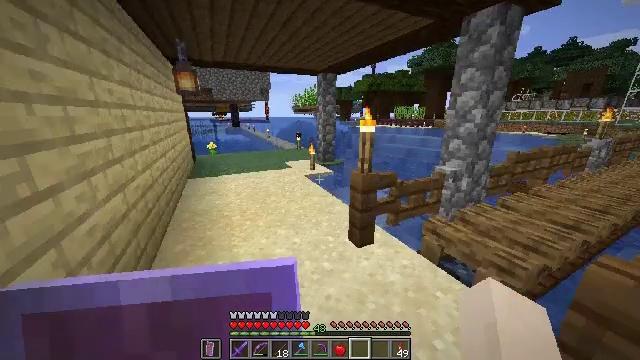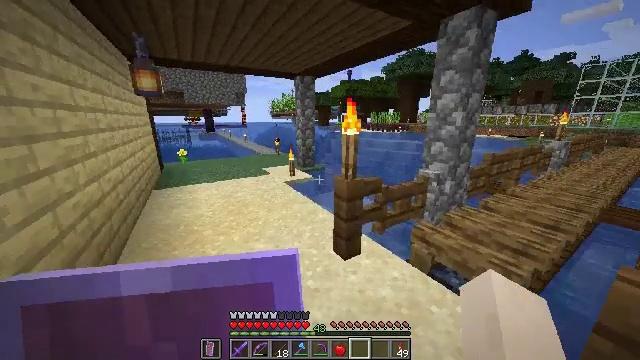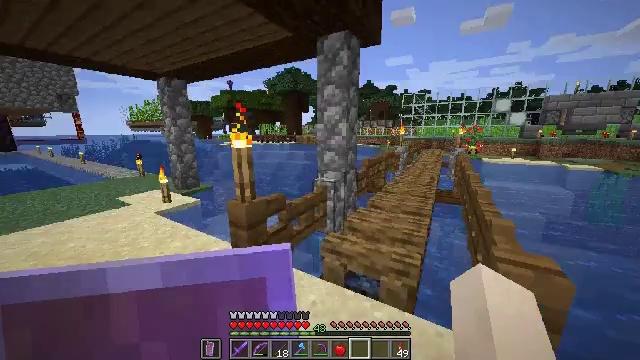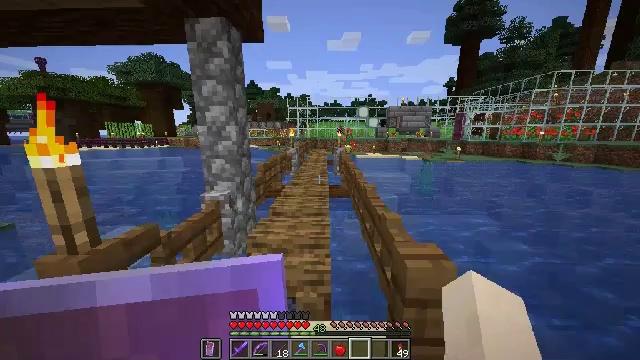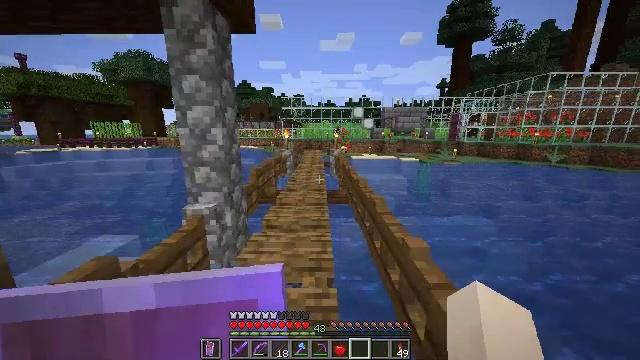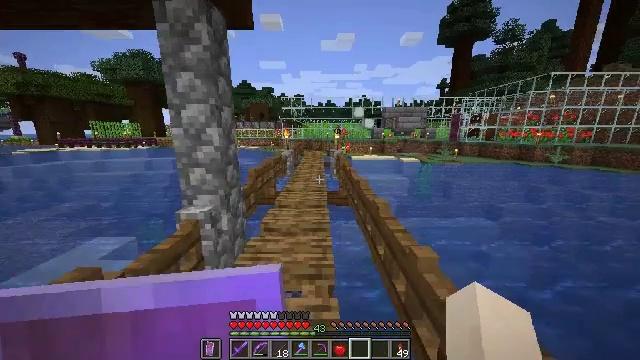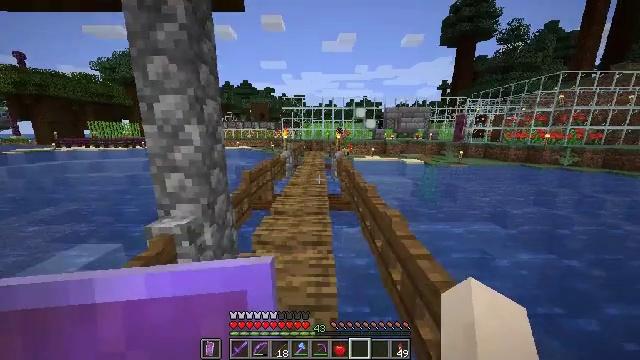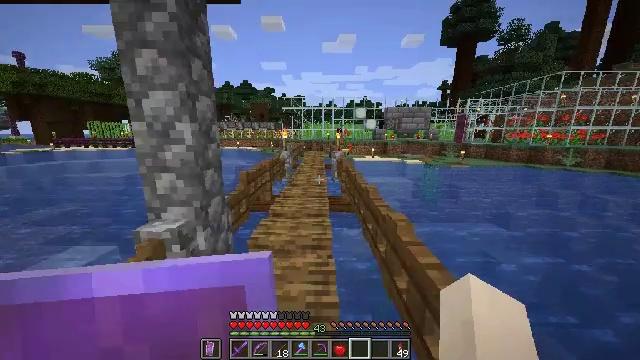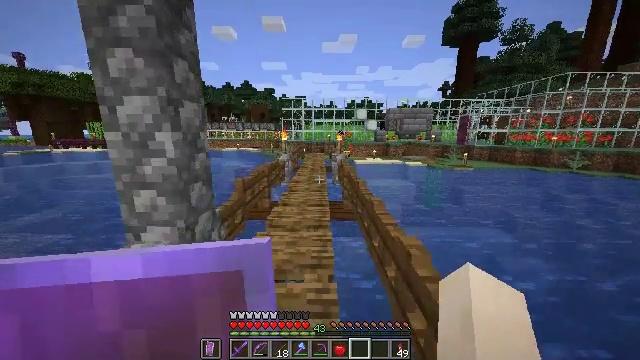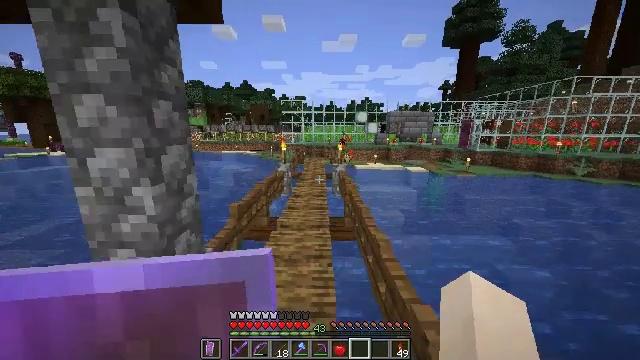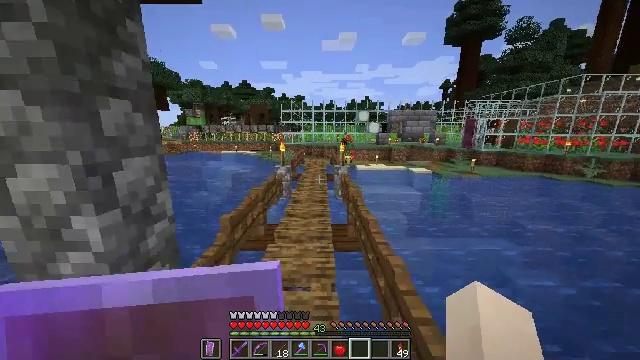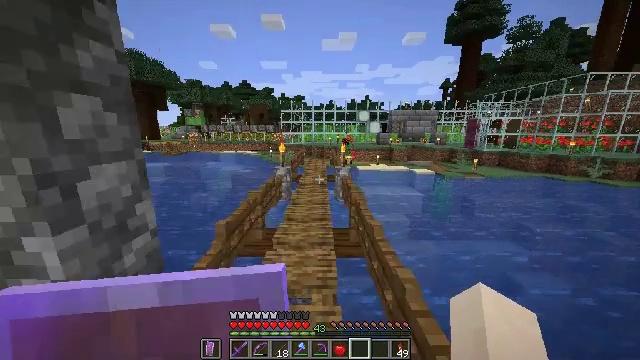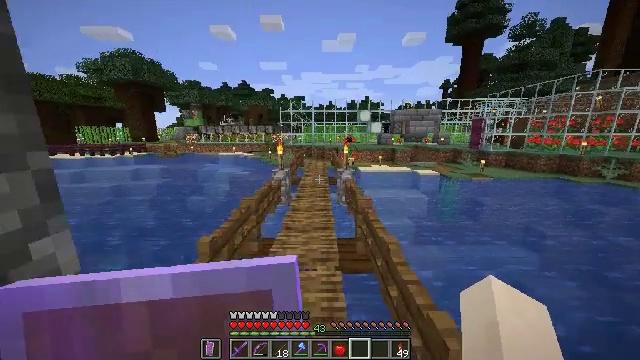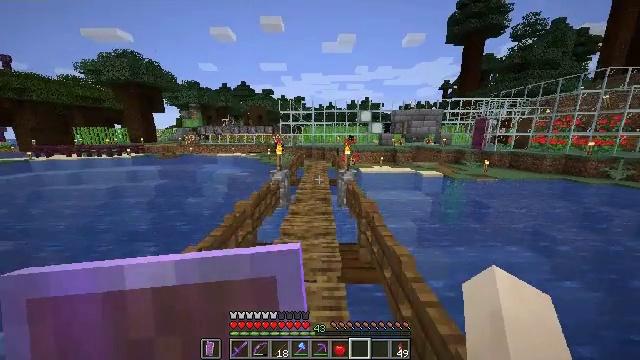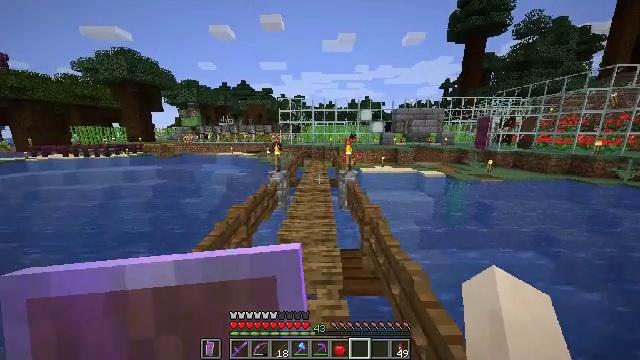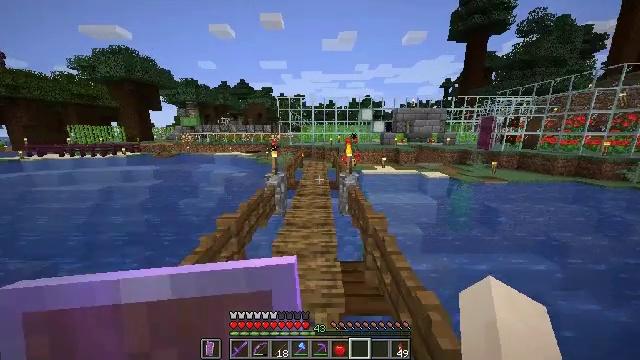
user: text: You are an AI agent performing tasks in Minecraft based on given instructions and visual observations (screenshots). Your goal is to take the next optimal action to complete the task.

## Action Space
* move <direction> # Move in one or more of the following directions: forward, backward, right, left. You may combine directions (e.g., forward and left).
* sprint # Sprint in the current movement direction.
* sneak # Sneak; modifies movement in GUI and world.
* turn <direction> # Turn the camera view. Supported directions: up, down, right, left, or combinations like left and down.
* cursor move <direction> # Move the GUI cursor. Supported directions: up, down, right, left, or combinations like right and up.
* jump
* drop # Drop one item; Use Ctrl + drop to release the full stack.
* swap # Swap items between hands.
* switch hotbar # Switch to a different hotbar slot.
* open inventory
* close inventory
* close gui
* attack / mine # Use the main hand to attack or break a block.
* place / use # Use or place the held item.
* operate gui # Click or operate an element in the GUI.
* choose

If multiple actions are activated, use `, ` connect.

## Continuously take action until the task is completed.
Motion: motion action
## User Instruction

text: Gather the sea lantern with a pickaxe.
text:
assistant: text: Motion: move forward, sprint, turn right and up
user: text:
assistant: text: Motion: move forward, sprint, turn right and up
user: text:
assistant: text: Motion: move forward, sprint, turn right
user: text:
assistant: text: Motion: move forward, sprint, turn right
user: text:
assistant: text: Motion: move forward, sprint
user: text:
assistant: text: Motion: move forward, sprint
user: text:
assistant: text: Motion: move forward, sprint
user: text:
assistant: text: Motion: move forward, sprint
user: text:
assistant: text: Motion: move forward, sprint
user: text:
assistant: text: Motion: move forward, sprint
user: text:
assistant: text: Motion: move forward, sprint
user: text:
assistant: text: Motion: move forward, sprint
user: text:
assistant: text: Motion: move forward, sprint
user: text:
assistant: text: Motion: move forward, sprint
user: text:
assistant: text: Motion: move forward, sprint
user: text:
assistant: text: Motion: move forward, sprint
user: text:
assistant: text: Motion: move forward, sprint
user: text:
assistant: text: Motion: move forward, sprint
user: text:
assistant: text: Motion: move forward, sprint
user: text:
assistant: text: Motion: move forward, sprint
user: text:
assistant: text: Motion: move forward, sprint
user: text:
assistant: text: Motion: move forward, sprint
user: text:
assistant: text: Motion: move forward, sprint
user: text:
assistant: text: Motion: move forward, sprint
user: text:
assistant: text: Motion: move forward, sprint
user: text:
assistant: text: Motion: move forward, sprint
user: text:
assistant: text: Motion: move forward, sprint, turn left
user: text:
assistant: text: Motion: move forward, sprint, turn left
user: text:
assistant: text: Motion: move forward, sprint, turn left
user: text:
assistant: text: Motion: move forward, sprint, turn left